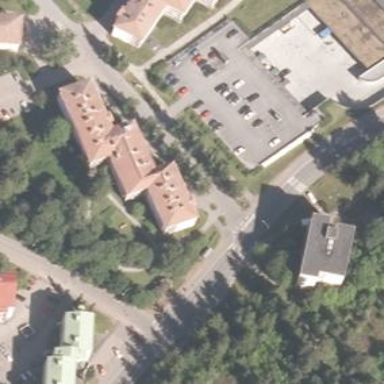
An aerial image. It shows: Building that serves as nursing home.